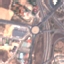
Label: Highway